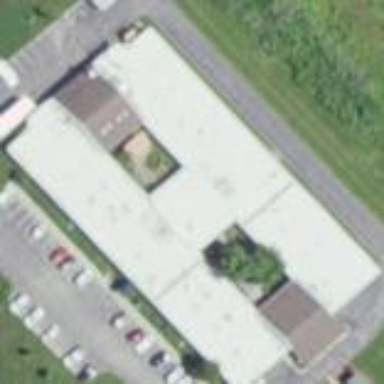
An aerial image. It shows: Nursing home building.